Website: lowes
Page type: cart
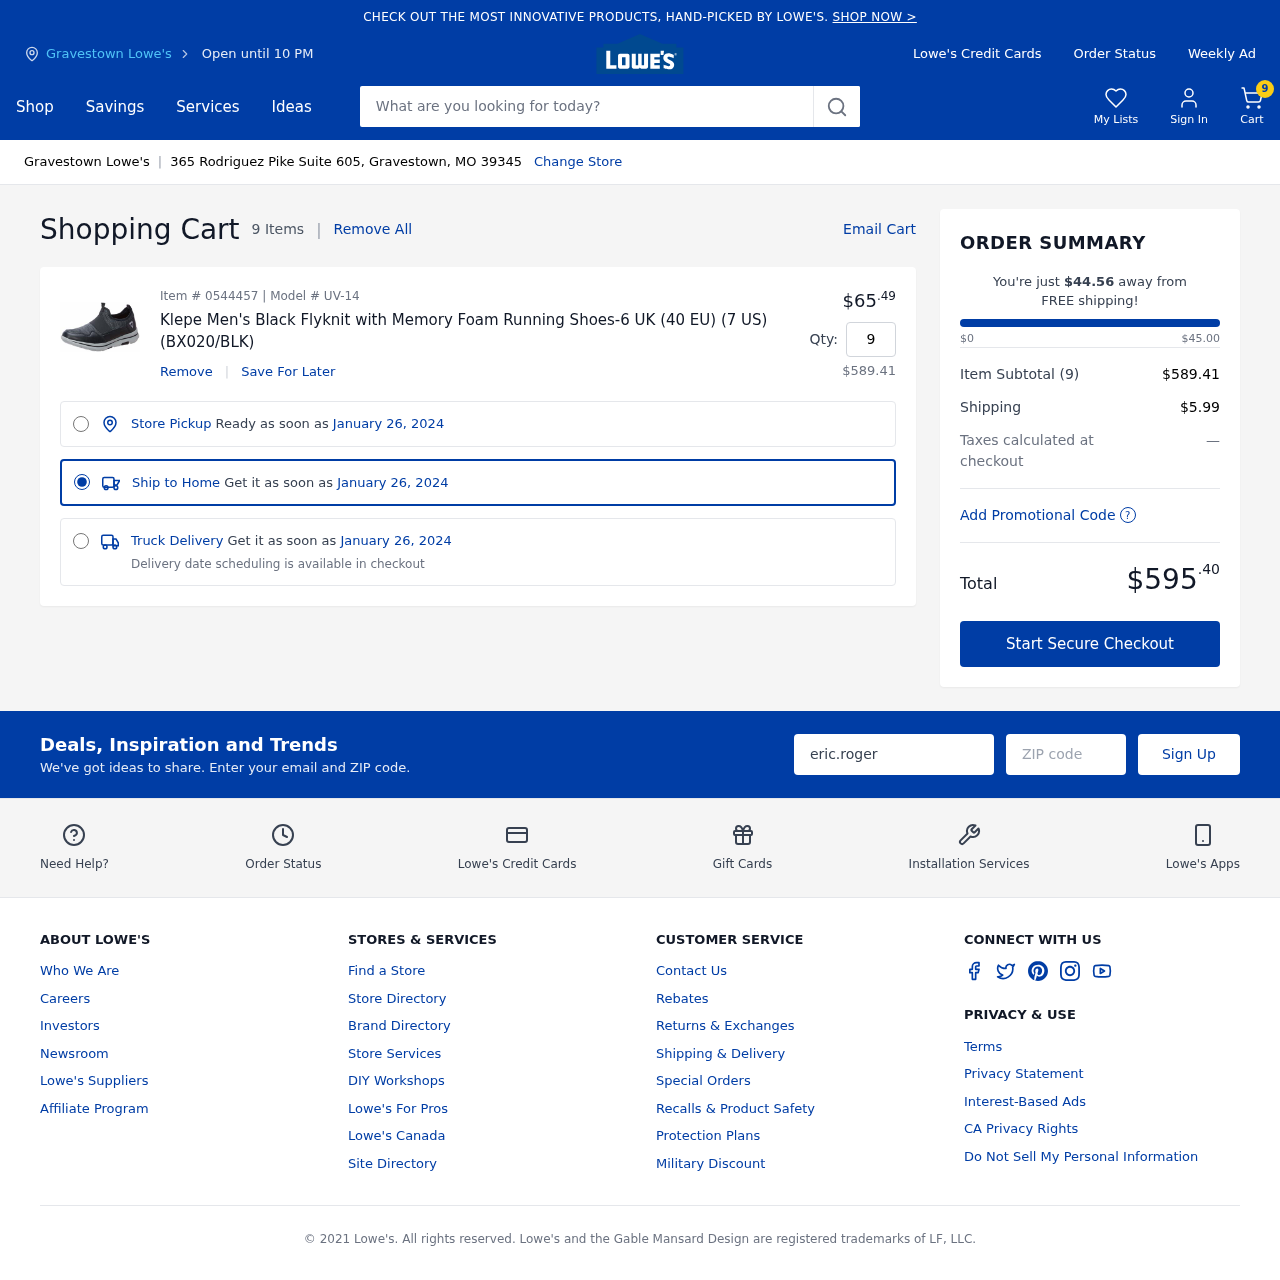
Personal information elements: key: PII_CITY
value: Gravestown Lowe's
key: PII_EMAIL
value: eric.rogers@gmail.com
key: PII_POSTCODE
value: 39345
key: PII_STREET
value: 365 Rodriguez Pike Suite 605
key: PII_CITY_STATE_ZIP
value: Gravestown, MO 39345
Product elements: key: PRODUCT1_NAME
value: Klepe Men's Black Flyknit with Memory Foam Running Shoes-6 UK (40 EU) (7 US) (BX020/BLK)
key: PRODUCT1_PRICE
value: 65.49
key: PRODUCT1_QUANTITY
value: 9
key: PRODUCT1_SUBTOTAL
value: $589.41
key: PRODUCT_ITEM_NUMBER
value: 0544457
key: PRODUCT_MODEL_NUMBER
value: UV-14
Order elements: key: ORDER_NUM_ITEMS
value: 9
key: ORDER_NUM_ITEMS
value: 9 Items
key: ORDER_DELIVERY_DATE
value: January 26, 2024
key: ORDER_SUBTOTAL
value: $589.41
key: ORDER_SHIPPING_COST
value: $5.99
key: ORDER_TOTAL
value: $595.40
Search elements: key: HEADER_SEARCH
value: What are you looking for today?